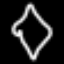
Label: diamond